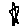
Label: star